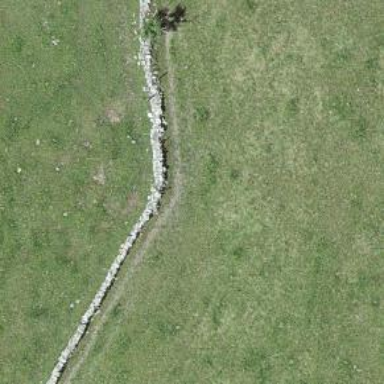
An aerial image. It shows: Wall is shown in the image.